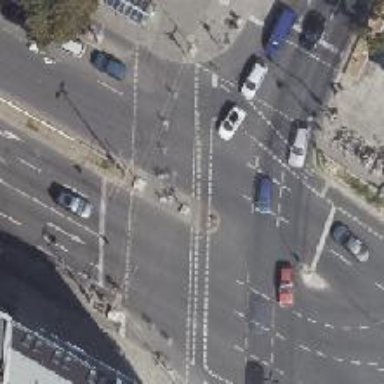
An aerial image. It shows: Road crossing with traffic signals.